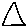
Label: triangle